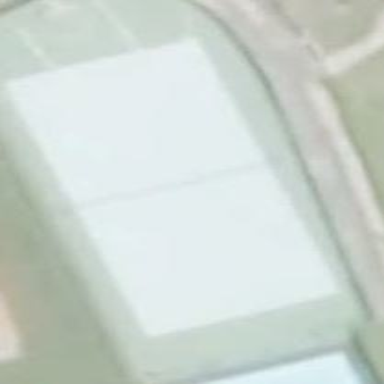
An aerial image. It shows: Tennis court on the leisure land pitch.